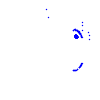
Particle: pion